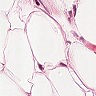
Metastatic tissue present: no